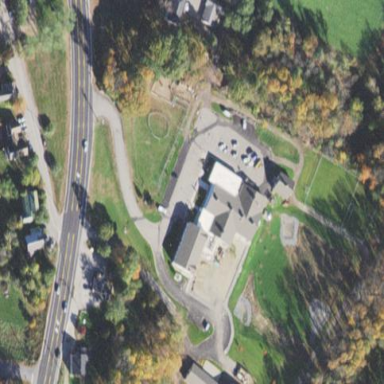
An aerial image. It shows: Animal shelter.